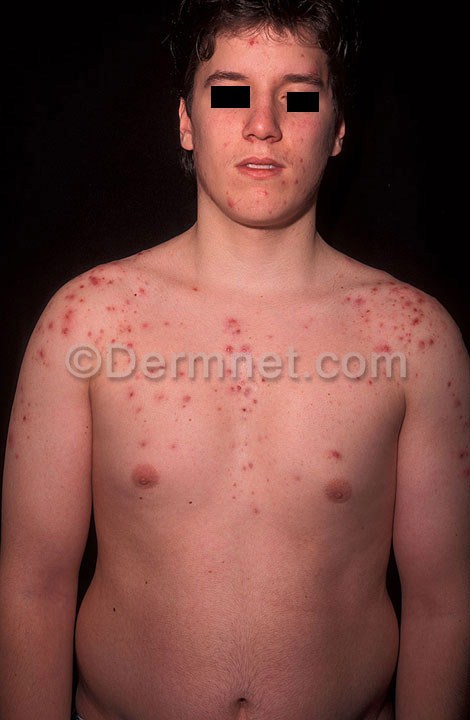
Disease: Acne and Rosacea Photos